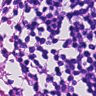
Metastatic tissue present: no